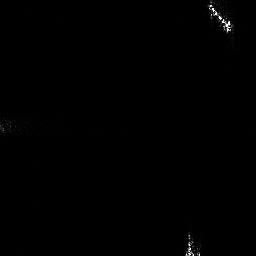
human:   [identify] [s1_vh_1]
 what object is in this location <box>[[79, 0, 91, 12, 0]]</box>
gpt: <ref>1 medium ship at the top right</ref>